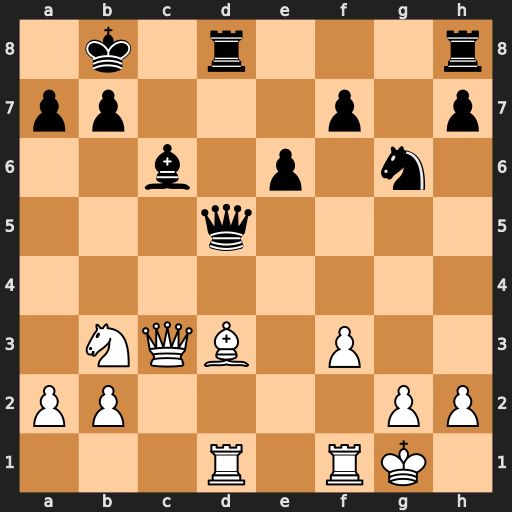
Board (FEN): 1k1r3r/pp3p1p/2b1p1n1/3q4/8/1NQB1P2/PP4PP/3R1RK1
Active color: w
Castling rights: -
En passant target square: -
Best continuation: Bxg6 Qxd1 Rxd1 Rxd1+ Kf2